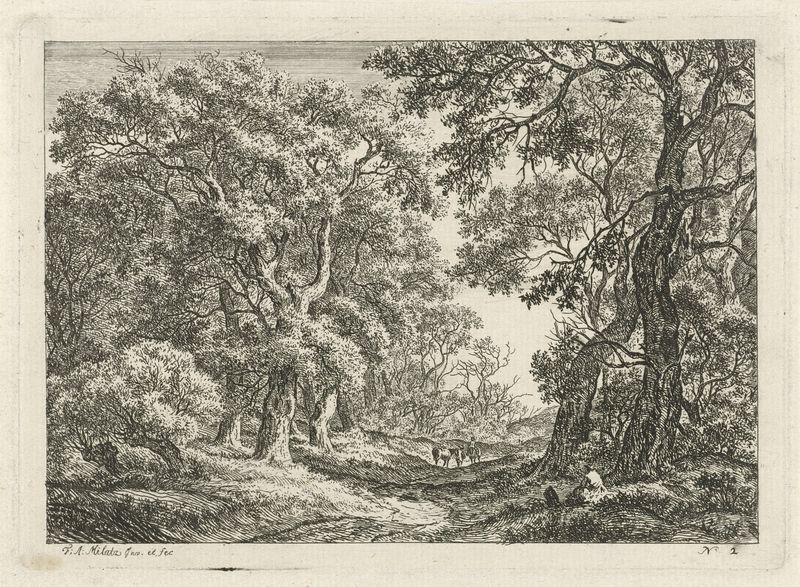
Titel: Weg tussen de bomen
Künstler: Franciscus Andreas Milatz
Standort: Amsterdam
Institution: Rijksmuseum
Schlagwörter: noir, gravure, arbre, paysage, papier, estampe, feuille, britannique, graveur